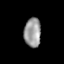
Tissue: lung
Cell type: Myeloid cells
Senescence score: 0.2013
Nuclear area (px): 479
Mean DAPI intensity: 154.382